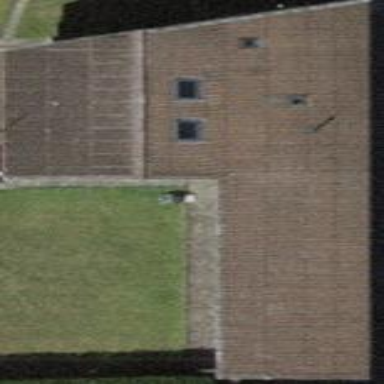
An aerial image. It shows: Building with gabled roof oriented along the structure. The roof color is rosy brown.